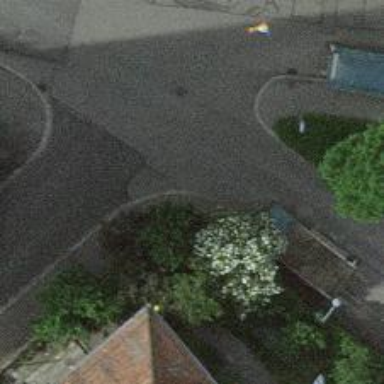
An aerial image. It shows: Kerb barrier.